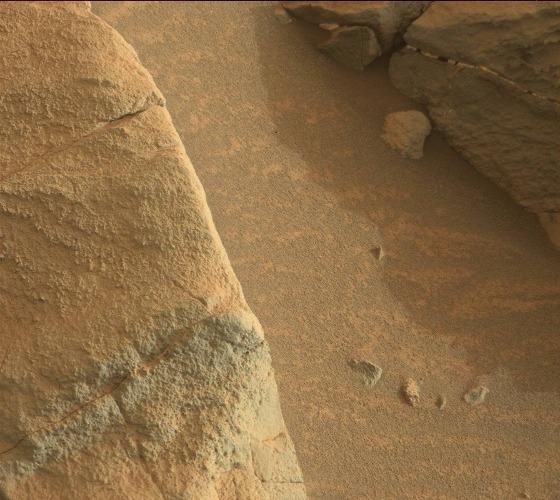
Terrain classes present: Bedrock, Gravel / Sand / Soil, Shadow